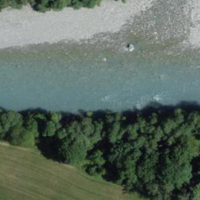
EUNIS habitat code: 15
Species observed at this site:
Caltha palustris
Prunus padus